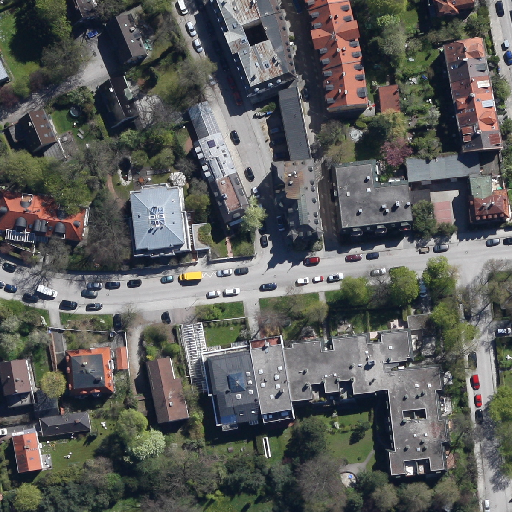
Referring expression: light-duty vehicle in the parking area